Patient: sex F, age 63
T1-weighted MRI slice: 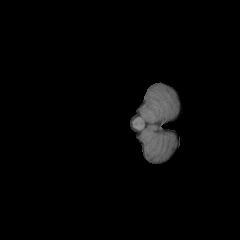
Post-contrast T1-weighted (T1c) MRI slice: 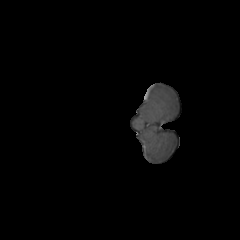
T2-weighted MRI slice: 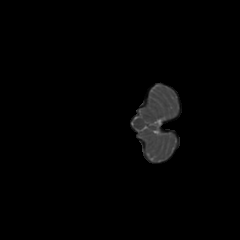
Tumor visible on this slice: no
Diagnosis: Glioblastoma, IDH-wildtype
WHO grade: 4